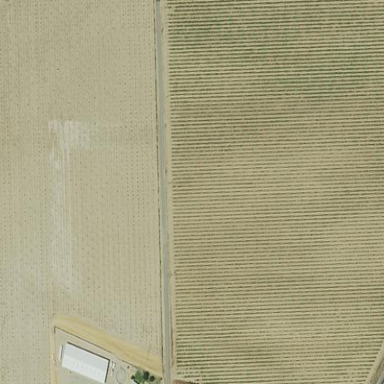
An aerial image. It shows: Vineyard with grape crops.